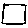
Label: square